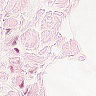
Metastatic tissue present: no